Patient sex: F
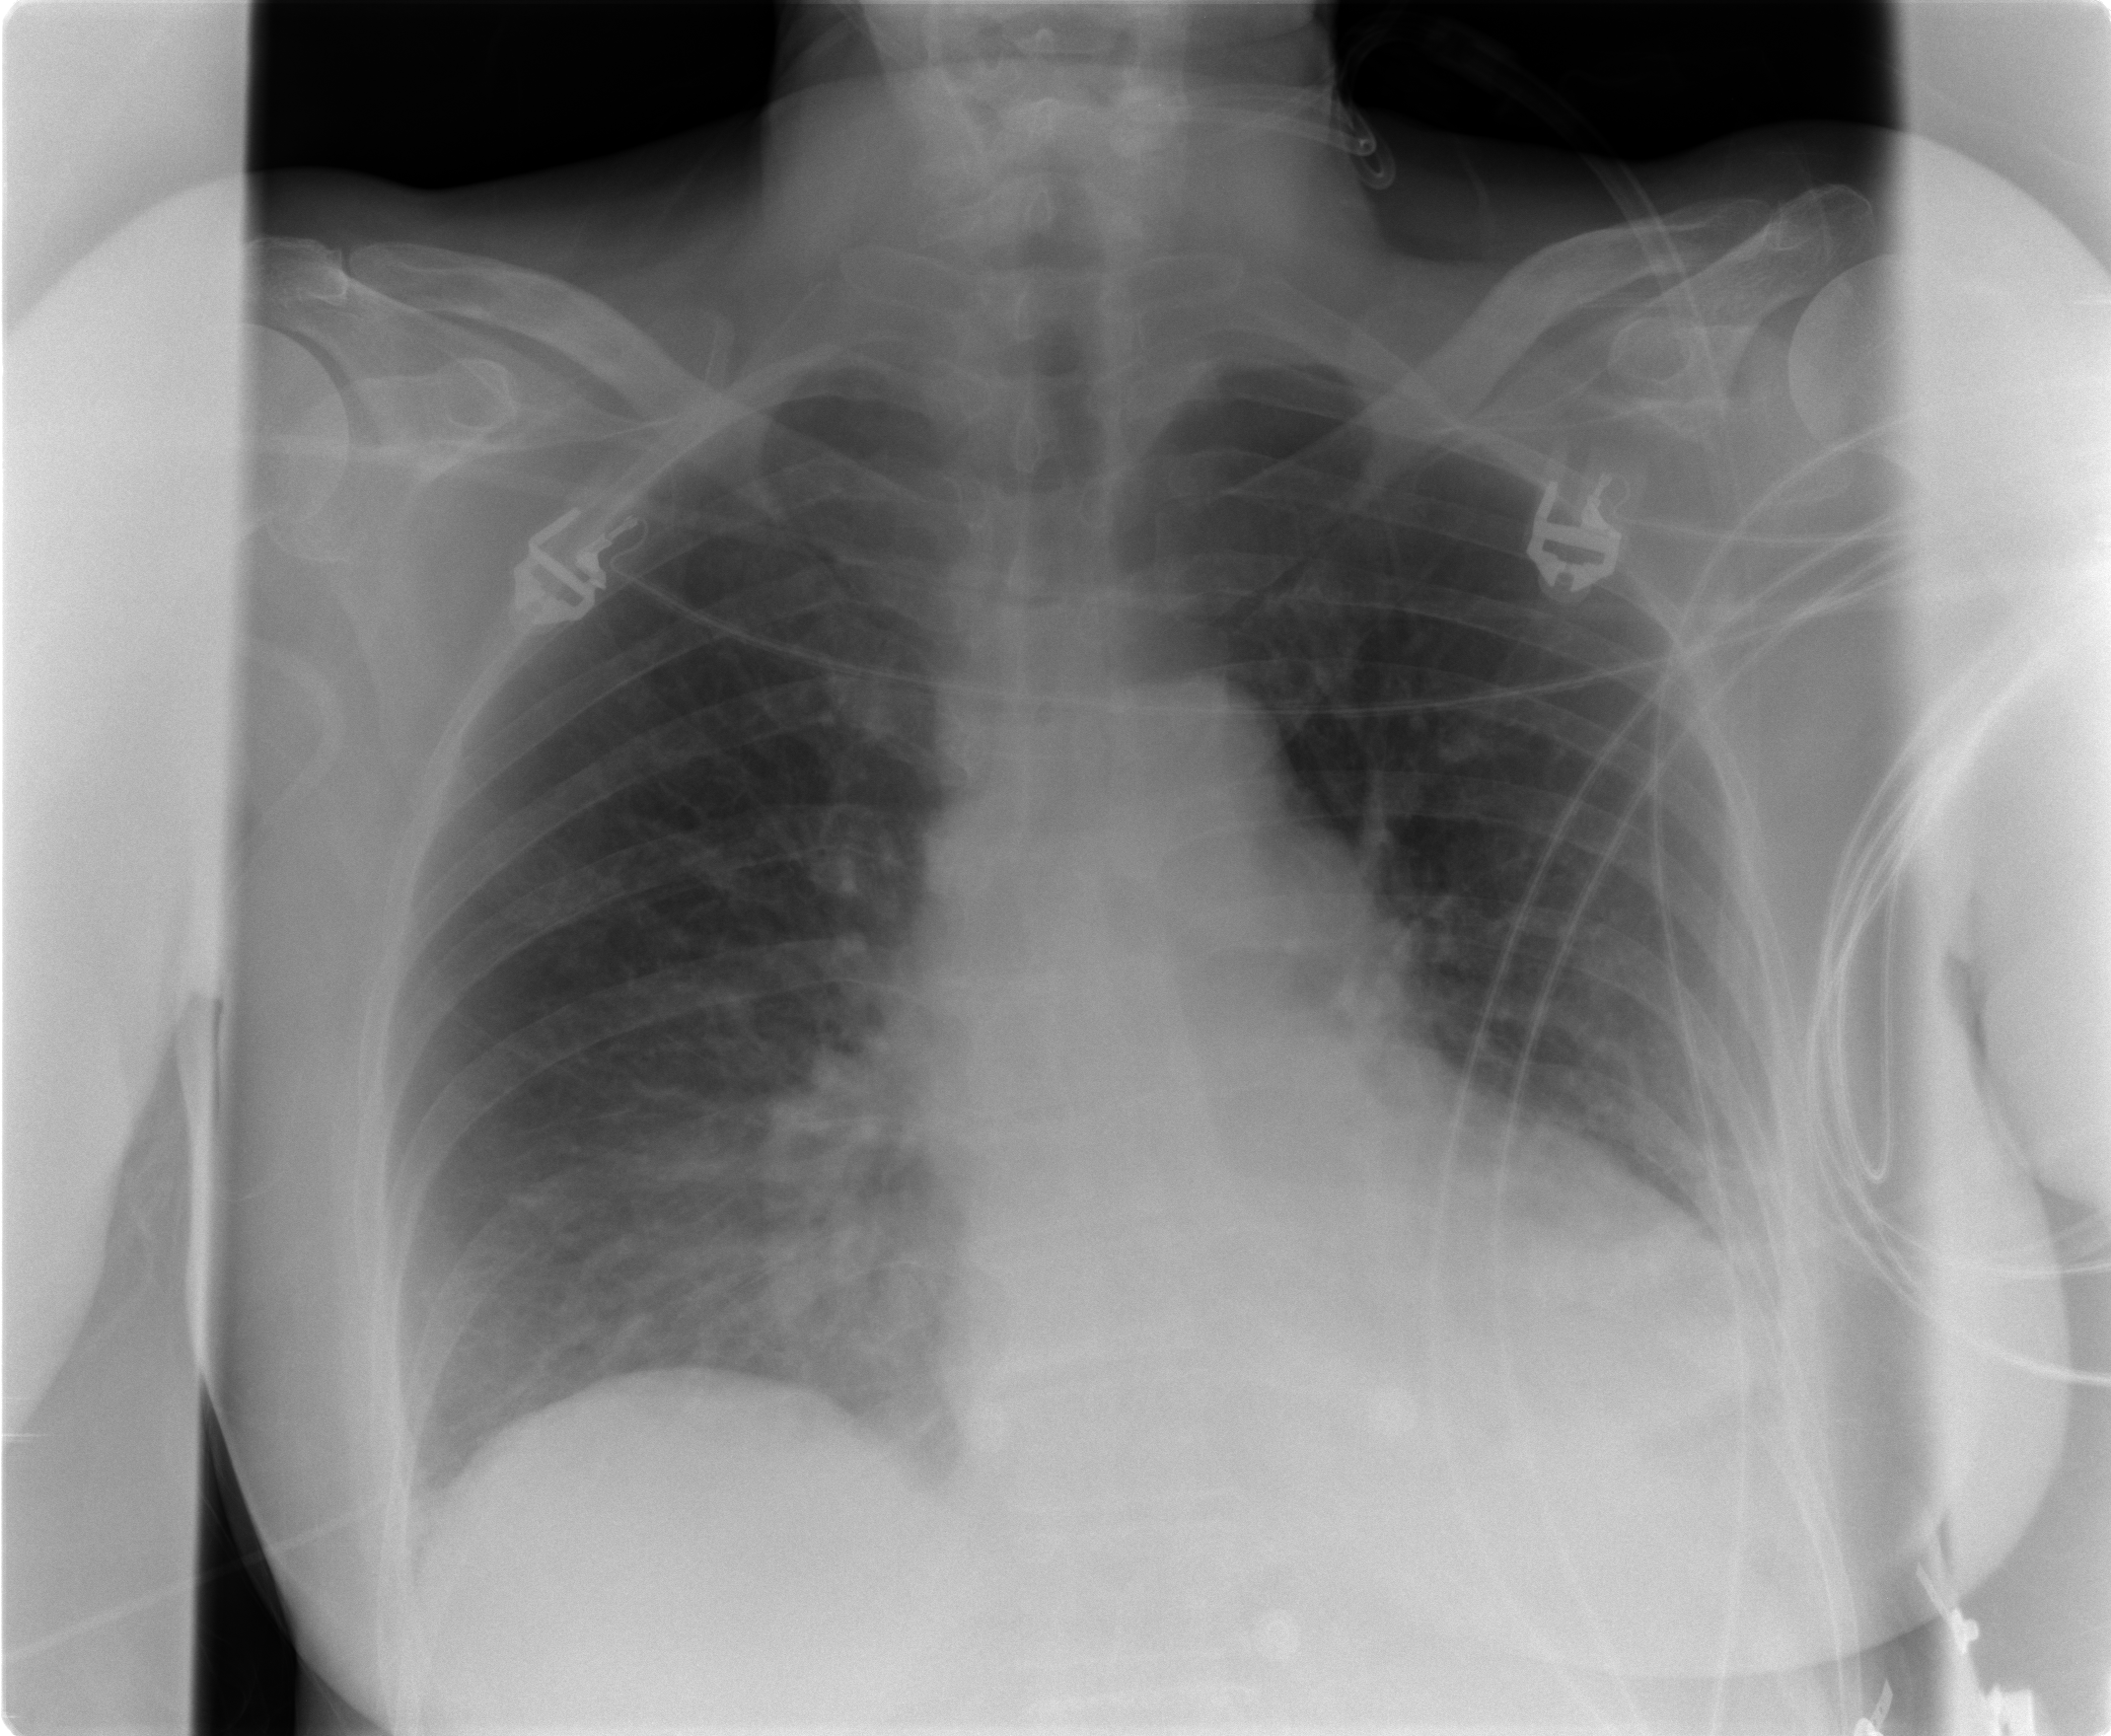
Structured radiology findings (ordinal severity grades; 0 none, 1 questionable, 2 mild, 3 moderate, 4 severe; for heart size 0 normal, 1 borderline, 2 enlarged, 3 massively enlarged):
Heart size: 0
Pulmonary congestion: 2
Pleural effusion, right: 1
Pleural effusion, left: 2
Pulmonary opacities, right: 0
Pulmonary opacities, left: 0
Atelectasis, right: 0
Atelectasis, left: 0